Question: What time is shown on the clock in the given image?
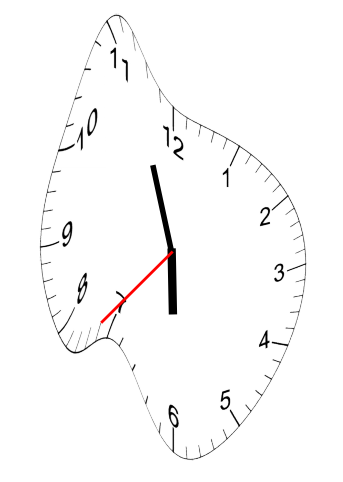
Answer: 05:56:37